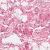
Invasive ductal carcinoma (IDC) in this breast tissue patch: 0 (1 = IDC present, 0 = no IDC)